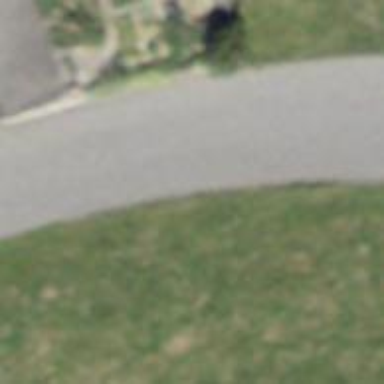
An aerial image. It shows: Tertiary road.